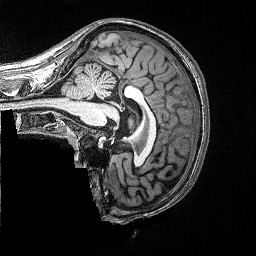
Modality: T1w
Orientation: sagittal
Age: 40
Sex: male
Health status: healthy
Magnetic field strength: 3 T
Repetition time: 2.53 s
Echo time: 0.00331 s